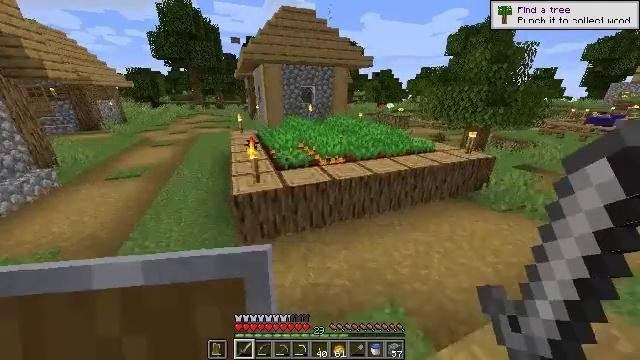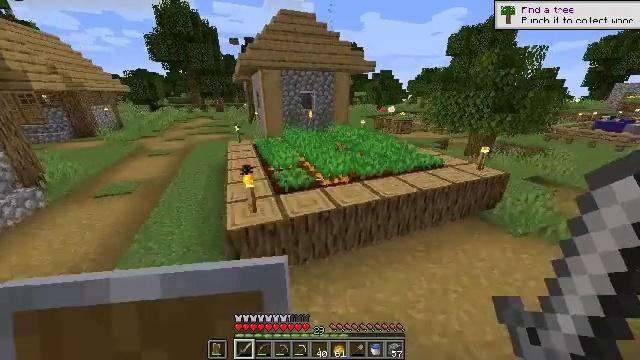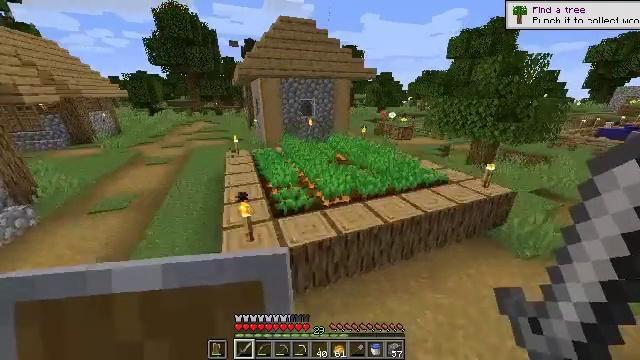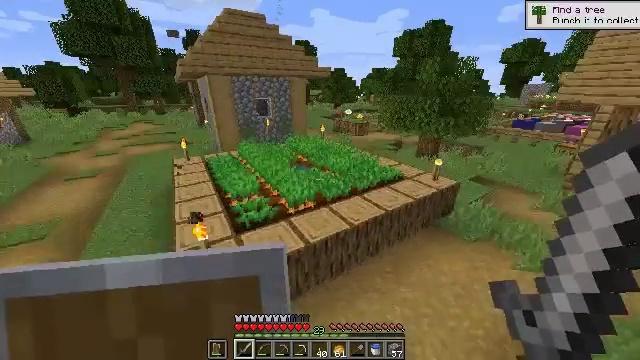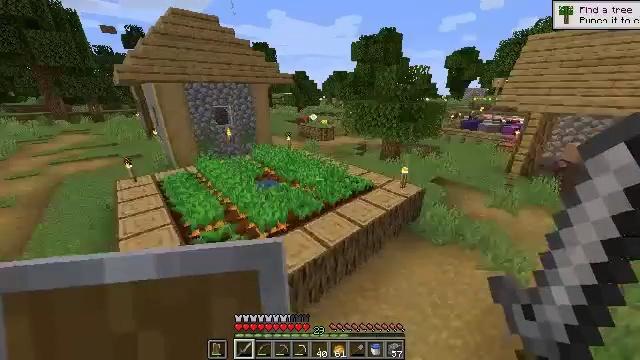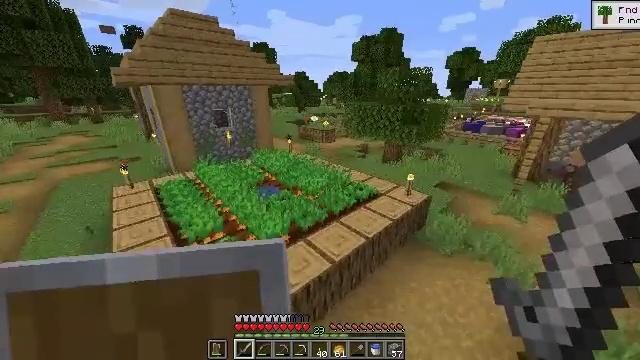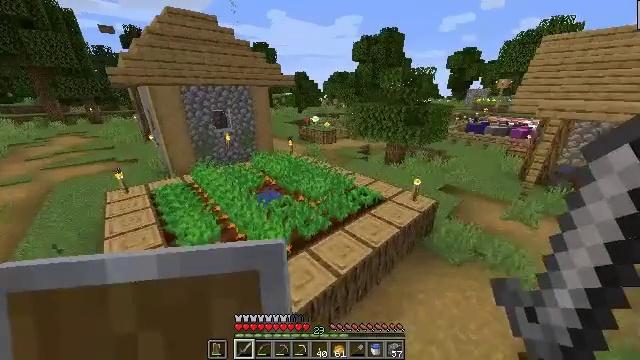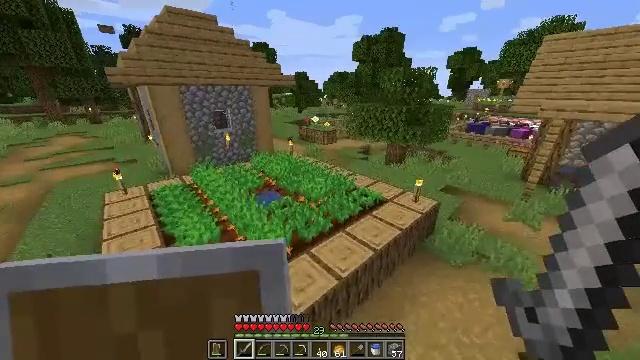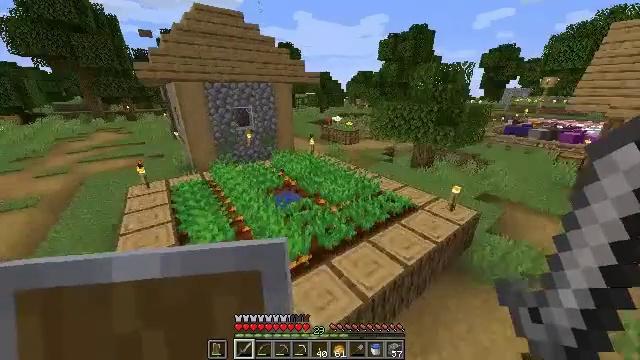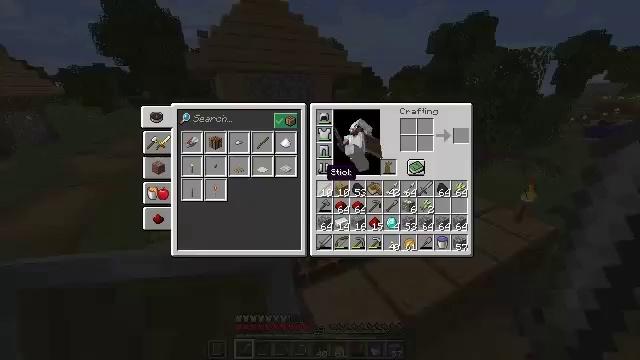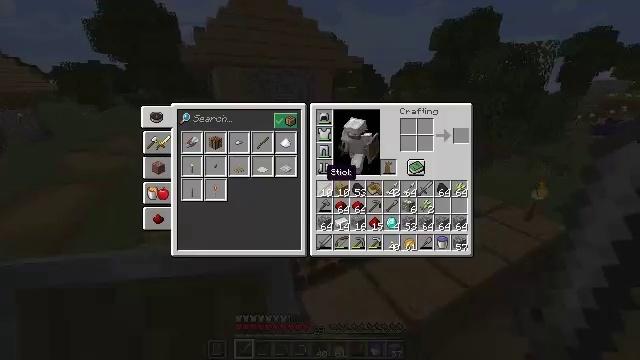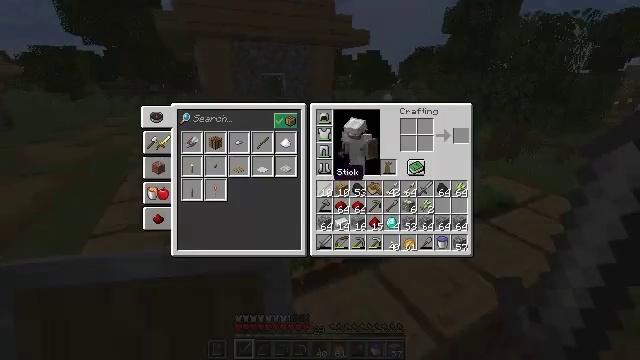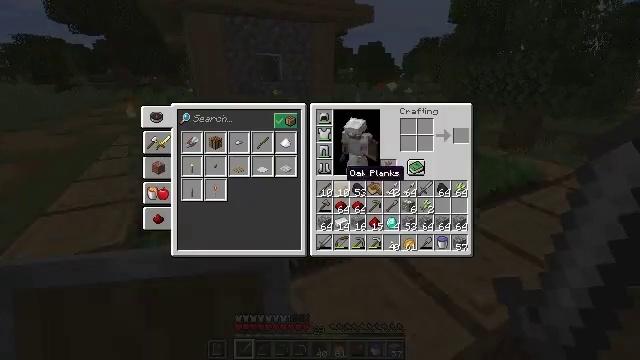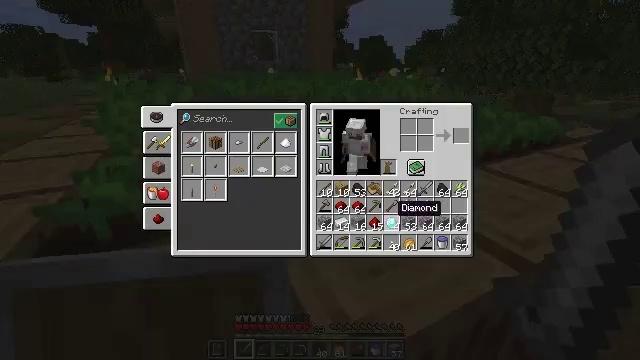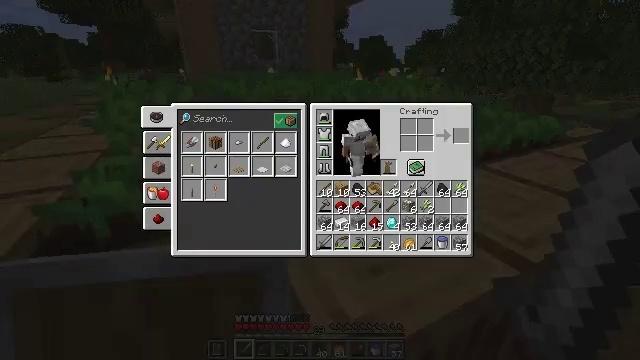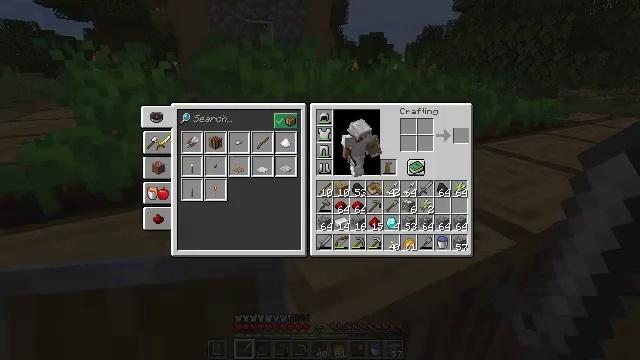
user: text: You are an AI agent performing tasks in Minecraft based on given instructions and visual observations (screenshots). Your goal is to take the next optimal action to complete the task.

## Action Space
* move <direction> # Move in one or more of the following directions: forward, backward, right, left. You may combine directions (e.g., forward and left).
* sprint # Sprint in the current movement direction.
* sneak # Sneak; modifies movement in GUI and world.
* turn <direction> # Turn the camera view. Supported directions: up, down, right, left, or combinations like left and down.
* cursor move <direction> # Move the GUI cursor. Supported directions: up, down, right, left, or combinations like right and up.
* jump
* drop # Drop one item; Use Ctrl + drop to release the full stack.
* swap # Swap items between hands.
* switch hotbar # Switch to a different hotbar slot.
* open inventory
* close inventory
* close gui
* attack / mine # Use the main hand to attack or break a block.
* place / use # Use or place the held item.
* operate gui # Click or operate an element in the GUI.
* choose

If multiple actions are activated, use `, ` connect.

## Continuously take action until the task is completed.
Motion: motion action
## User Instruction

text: Gather carrots from the field.
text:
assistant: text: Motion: move forward, jump
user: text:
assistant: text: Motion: move forward, jump
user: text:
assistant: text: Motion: move forward, turn right and down, jump
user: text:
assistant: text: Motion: move forward, turn right
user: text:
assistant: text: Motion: move forward
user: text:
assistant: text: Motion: move forward
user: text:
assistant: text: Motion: move forward
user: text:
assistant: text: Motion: move forward, turn left
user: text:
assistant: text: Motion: move forward, turn left, close inventory
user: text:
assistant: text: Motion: close inventory
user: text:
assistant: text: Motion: turn right
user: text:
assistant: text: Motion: turn right
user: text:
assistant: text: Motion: turn right and down
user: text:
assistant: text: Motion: turn right and down
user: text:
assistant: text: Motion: sneak, turn right
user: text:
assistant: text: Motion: sneak, turn right
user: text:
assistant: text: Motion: sneak
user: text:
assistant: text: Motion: sneak
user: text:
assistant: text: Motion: sneak
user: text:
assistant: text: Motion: sneak, turn down
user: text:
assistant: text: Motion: sneak, turn down
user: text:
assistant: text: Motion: sneak
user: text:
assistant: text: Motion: sneak, attack / mine
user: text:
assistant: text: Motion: sneak, attack / mine
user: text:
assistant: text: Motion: sneak
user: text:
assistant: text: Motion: sneak, turn left and up
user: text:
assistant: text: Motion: no_op
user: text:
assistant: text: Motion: turn left
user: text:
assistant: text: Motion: turn left
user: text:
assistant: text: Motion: move forward, turn left